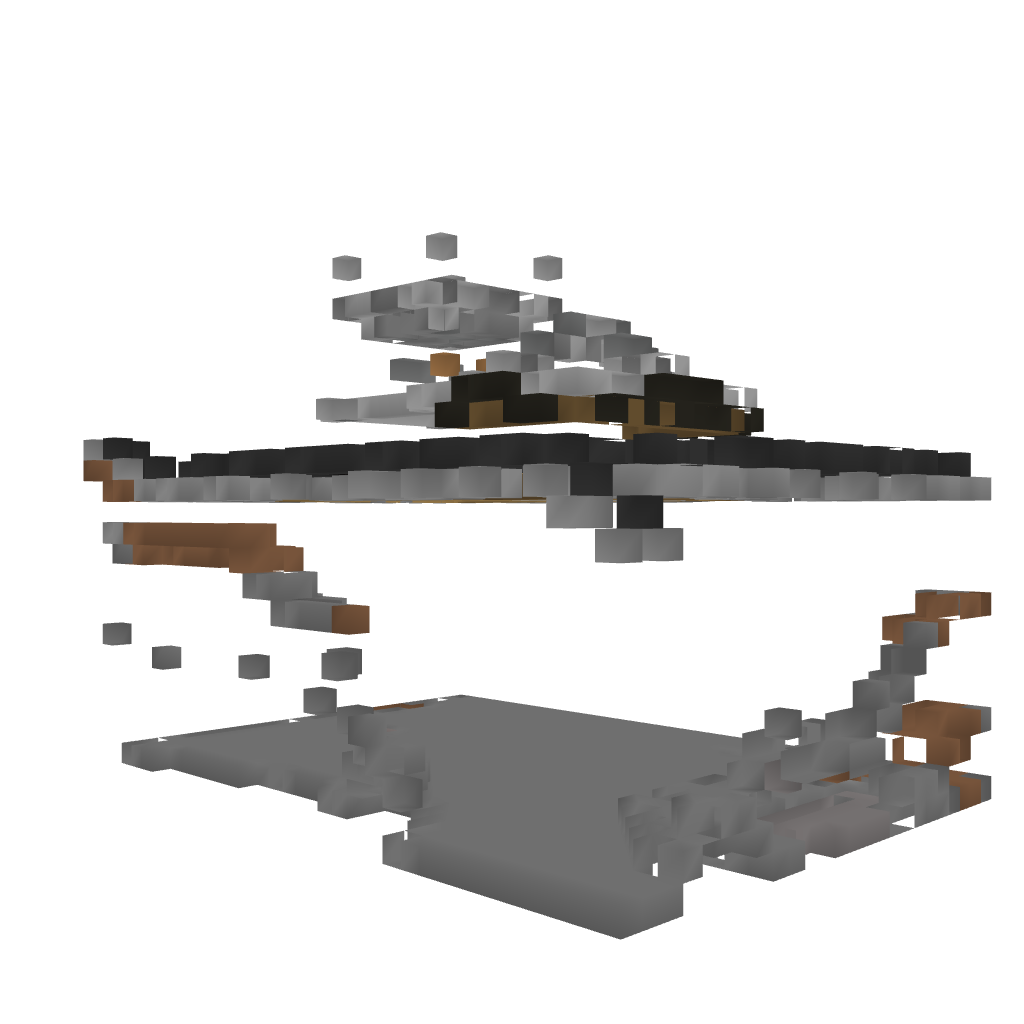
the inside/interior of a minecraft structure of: The Modern Outpost [1]